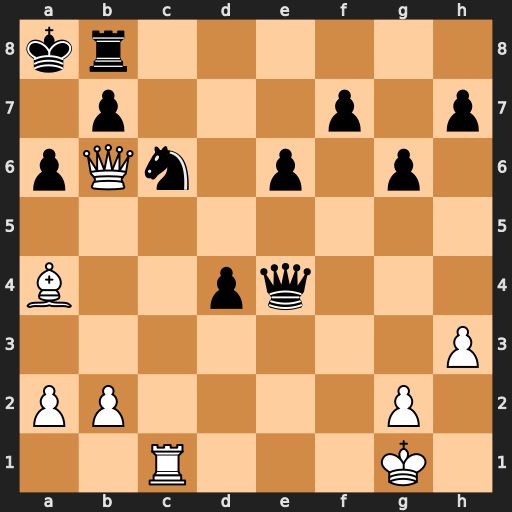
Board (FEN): kr6/1p3p1p/pQn1p1p1/8/B2pq3/7P/PP4P1/2R3K1
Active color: w
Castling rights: -
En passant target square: -
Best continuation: Bxc6 Qe3+ Kh2 Qf4+ g3 Qd2+ Bg2